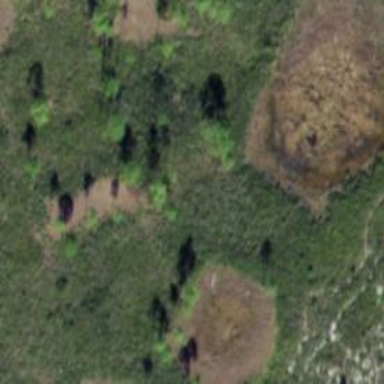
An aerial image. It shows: Beautiful wet meadow natural wetland.